Interaction volume radius: 10 \u00c5
Interaction volume height: 20 \u00c5
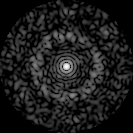
Disorder parameter: 0.8496